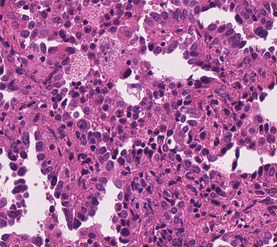
Tumor epithelial tissue: yes
Tumor-associated stroma tissue: yes
Normal tissue: no